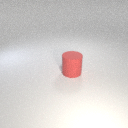
large red rubber cylinder